Interaction volume radius: 10 \u00c5
Interaction volume height: 10 \u00c5
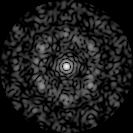
Disorder parameter: 0.711